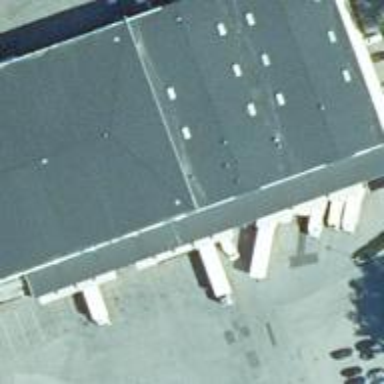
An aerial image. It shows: Industrial building.